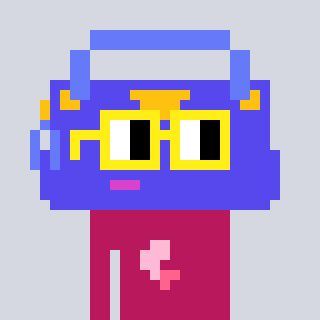
a pixel art character with square yellow glasses, a bag-shaped head and a darkpink-colored body on a cool background